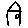
Label: house